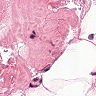
Metastatic tissue present: no